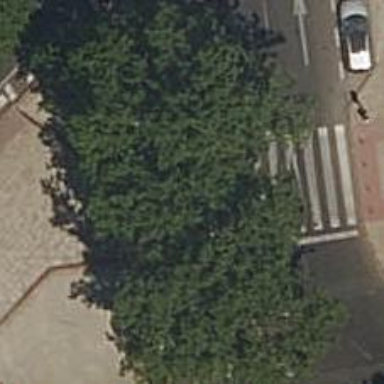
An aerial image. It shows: Kerb serving as barrier.